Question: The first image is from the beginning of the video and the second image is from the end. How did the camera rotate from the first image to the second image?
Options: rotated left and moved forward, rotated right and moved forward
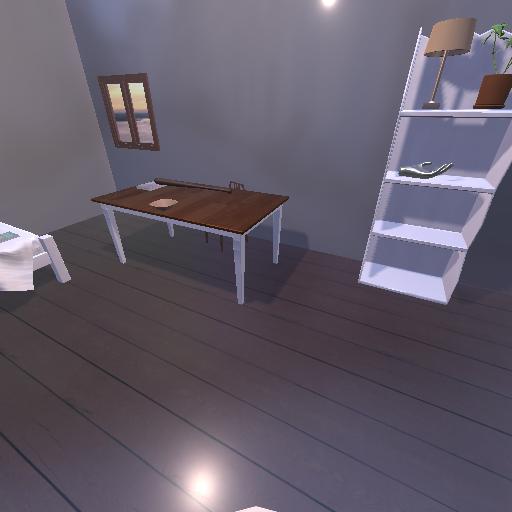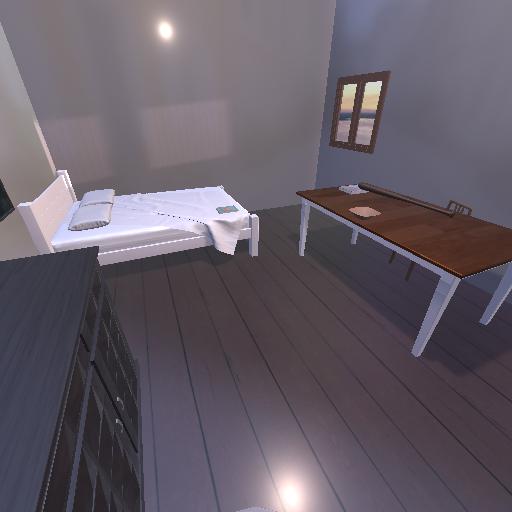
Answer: rotated left and moved forward